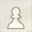
Piece: wP